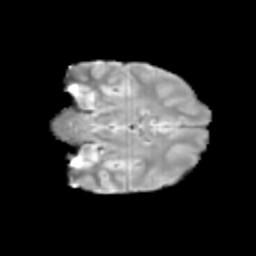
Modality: T2w
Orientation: coronal
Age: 12
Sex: male
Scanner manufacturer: siemens
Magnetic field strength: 3 T
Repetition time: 3.8 s
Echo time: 0.07 s